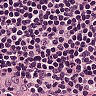
Metastatic tissue present: no